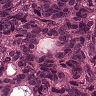
Metastatic tissue present: yes